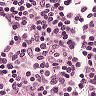
Metastatic tissue present: no